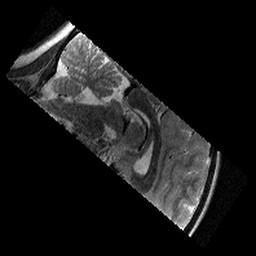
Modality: T2w
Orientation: sagittal
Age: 9
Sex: female
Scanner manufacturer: siemens
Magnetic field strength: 3 T
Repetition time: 9.23 s
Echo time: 0.067 s